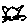
Label: cat